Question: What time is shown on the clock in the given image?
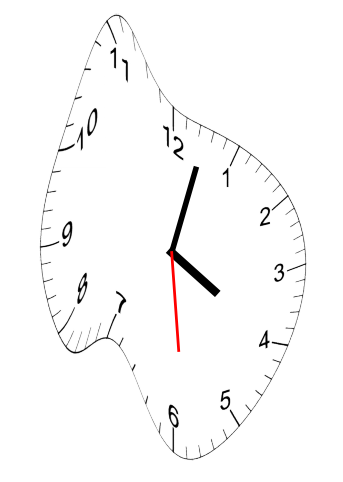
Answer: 04:02:29